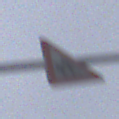
Verkehrszeichen: KinderRechts
Umgebung: Outdoor, Suburban
Tageszeit: MorningAfternoon
Wetter: Overcast
Licht: Natural
Jahreszeit: NotSpecified
Kontrast: LowContrast